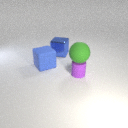
large blue metal cube to the left of small purple rubber cylinder